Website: bh-photo
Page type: address-validator
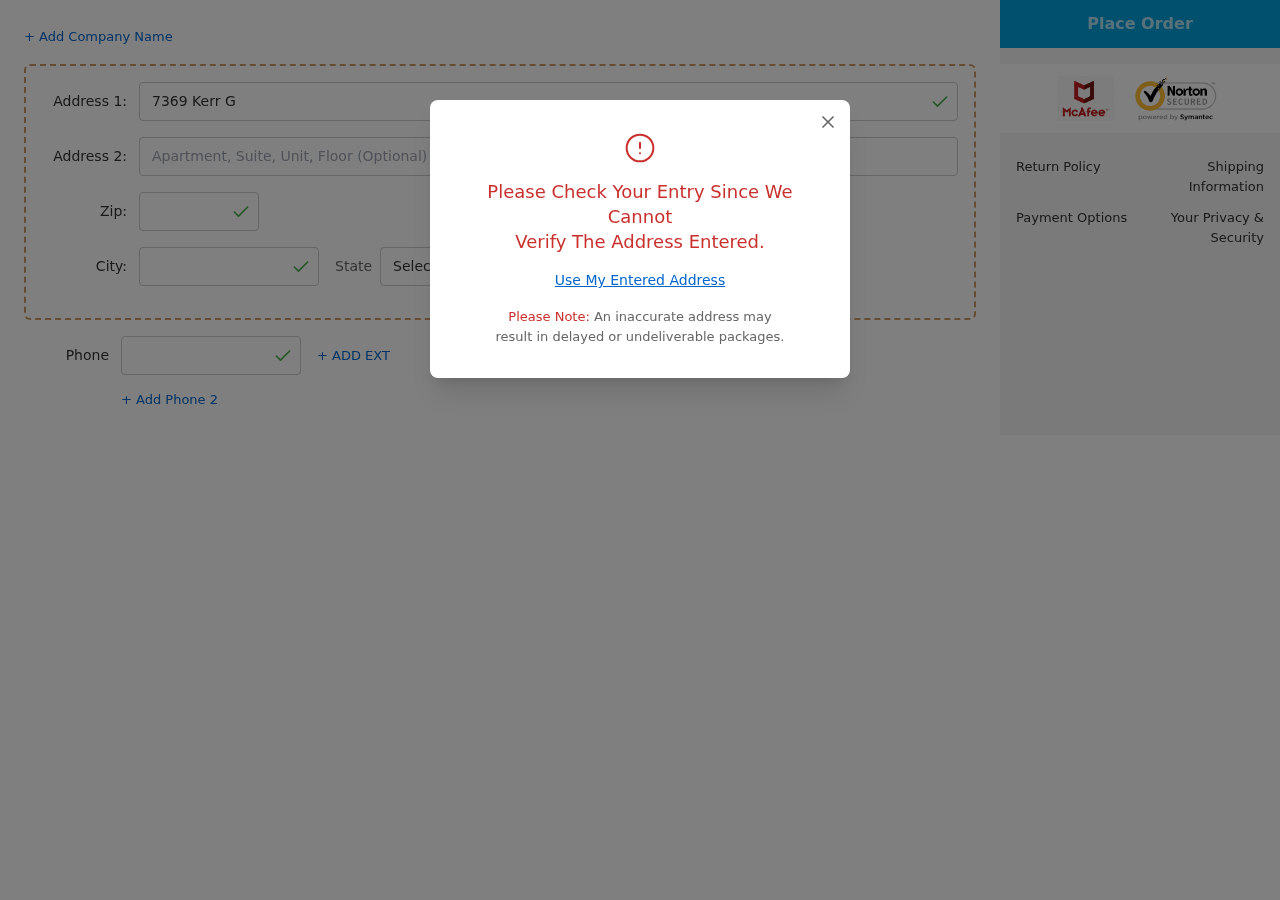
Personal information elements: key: PII_CITY
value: Morrishaven
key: PII_PHONE
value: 7862664484
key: PII_POSTCODE
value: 08594
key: PII_STATE_ABBR
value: IN
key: PII_STREET
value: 7369 Kerr Grove